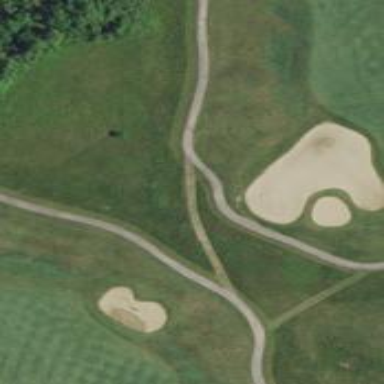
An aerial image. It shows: Service road used as golf cart path.